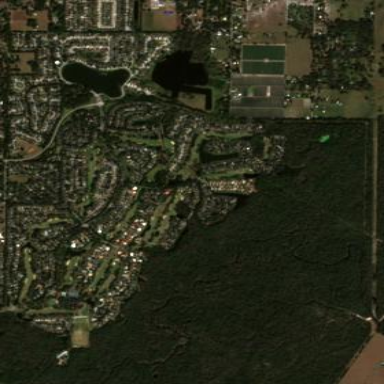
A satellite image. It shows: Golf course surrounded by greenery.